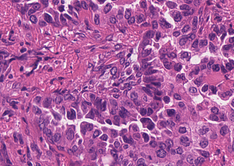
Tumor epithelial tissue: yes
Tumor-associated stroma tissue: yes
Normal tissue: no